Interaction volume radius: 10 \u00c5
Interaction volume height: 50 \u00c5
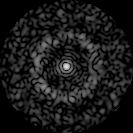
Disorder parameter: 0.8184